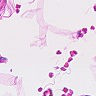
Metastatic tissue present: no